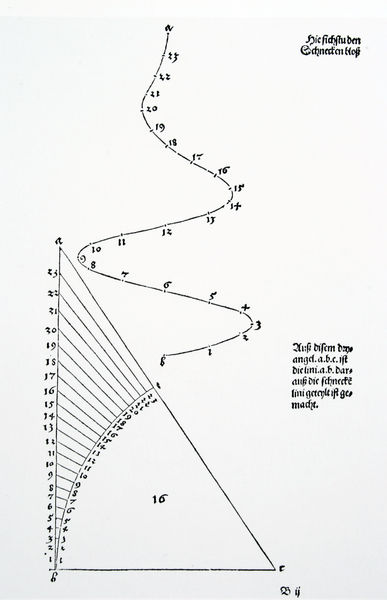
Titel: Unterweisung der Messung, Fol. B2r.- Gleiche Schraubenkurve ohne Hilfslinien
Künstler: Albrecht Dürer
Institution: (Seriendruck)
Schlagwörter: weiß, dreieck, bewegung, schwarz, skizze, zeichnung, muster, bild, renaissance, kreis, deutschland, schrift, papier, ansicht, bogen, perspektive, kette, grafik, linien, friedrich, inschrift, zahlen, ziffern, gerade, gestreift, streifen, deutsch, striche, punkte, segment, kurven, tusche, buch, rechteck, strahlen, linie, parallel, schwarzweiss, seite, illustration, text, buchstaben, strich, dynamik, strahl, beschriftung, schlange, buchdruck, buchseite, ecken, kurve, geometrisch, strecke, zahl, zeichnen, steigung, horizontal, schnecke, schnecken, lernen, nummern, strecken, spirale, wendel, fraktur, wellenlinie, geometrie, netz, nummer, geraden, beschreibung, graf, tabelle, legende, erklärung, lehre, parallelen, traktat, verteilung, winkel, aufteilung, da vinci, leonardo da vinci, messungen, berechnung, mathematik, maß, rechnung, theorie, messung, blöd, technisch, vertikal, abstand, rechtwinklig, zirkel, aus, rechter winkel, doof, sonnenuhr, lehrbuch, schlangenlinie, diagramm, physik, rechnen, mathe, mathematisch, graph, proportionslehre, sinus, bogenverlauf, normalverteilung, textbloxk, strahlensatz, kruve, kurbe, dürer7proportion, zahlem, aße, 16, 11, mathematische grafik, dgrad, tangens, hoss, ho?, cosinus, graduierung